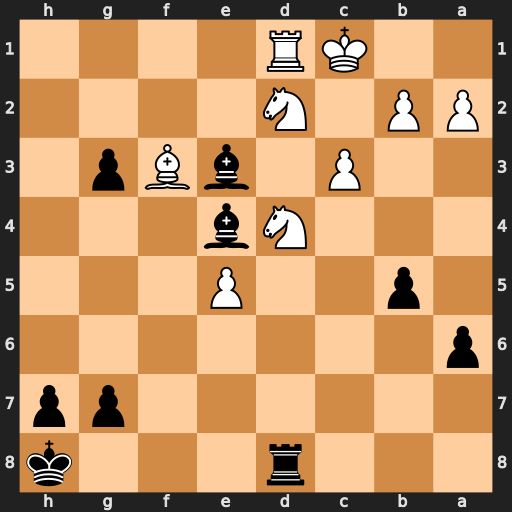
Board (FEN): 3r3k/6pp/p7/1p2P3/3Nb3/2P1bBp1/PP1N4/2KR4
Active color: b
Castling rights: -
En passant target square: -
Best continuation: Rxd4 cxd4 Bxf3 Re1 g2